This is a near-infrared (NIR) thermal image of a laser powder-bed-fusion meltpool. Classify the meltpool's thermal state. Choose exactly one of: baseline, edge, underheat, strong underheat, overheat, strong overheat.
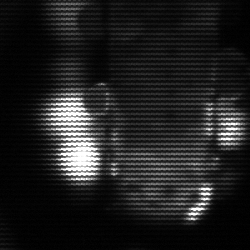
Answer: strong underheat